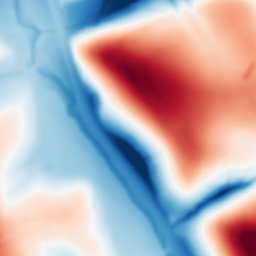
Category: multiscale
Decomposition family: dog
Decomposition parameters: sigma_low: 2
sigma_high: 50
Upsampling method: regularized
Upsampling parameters: scale: 2
lambda_reg: 0.01
Upsampling scale: 2